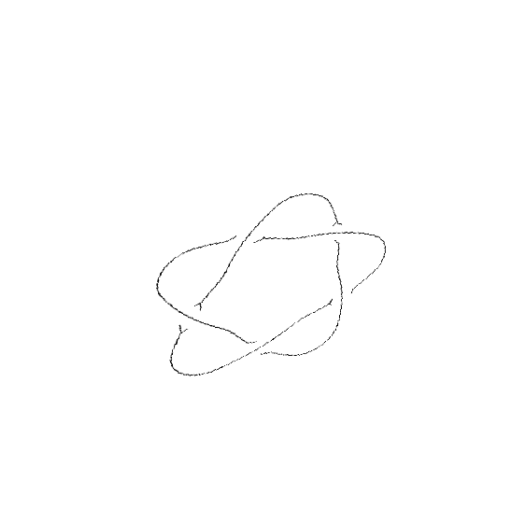
Crossing number: 5